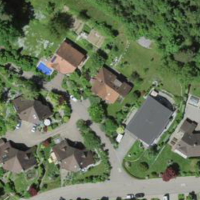
EUNIS habitat code: 55
Species observed at this site:
Juglans regia
Vicia sepium